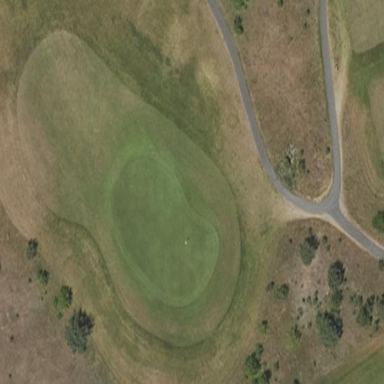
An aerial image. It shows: Scenic golf fairway.